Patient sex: M
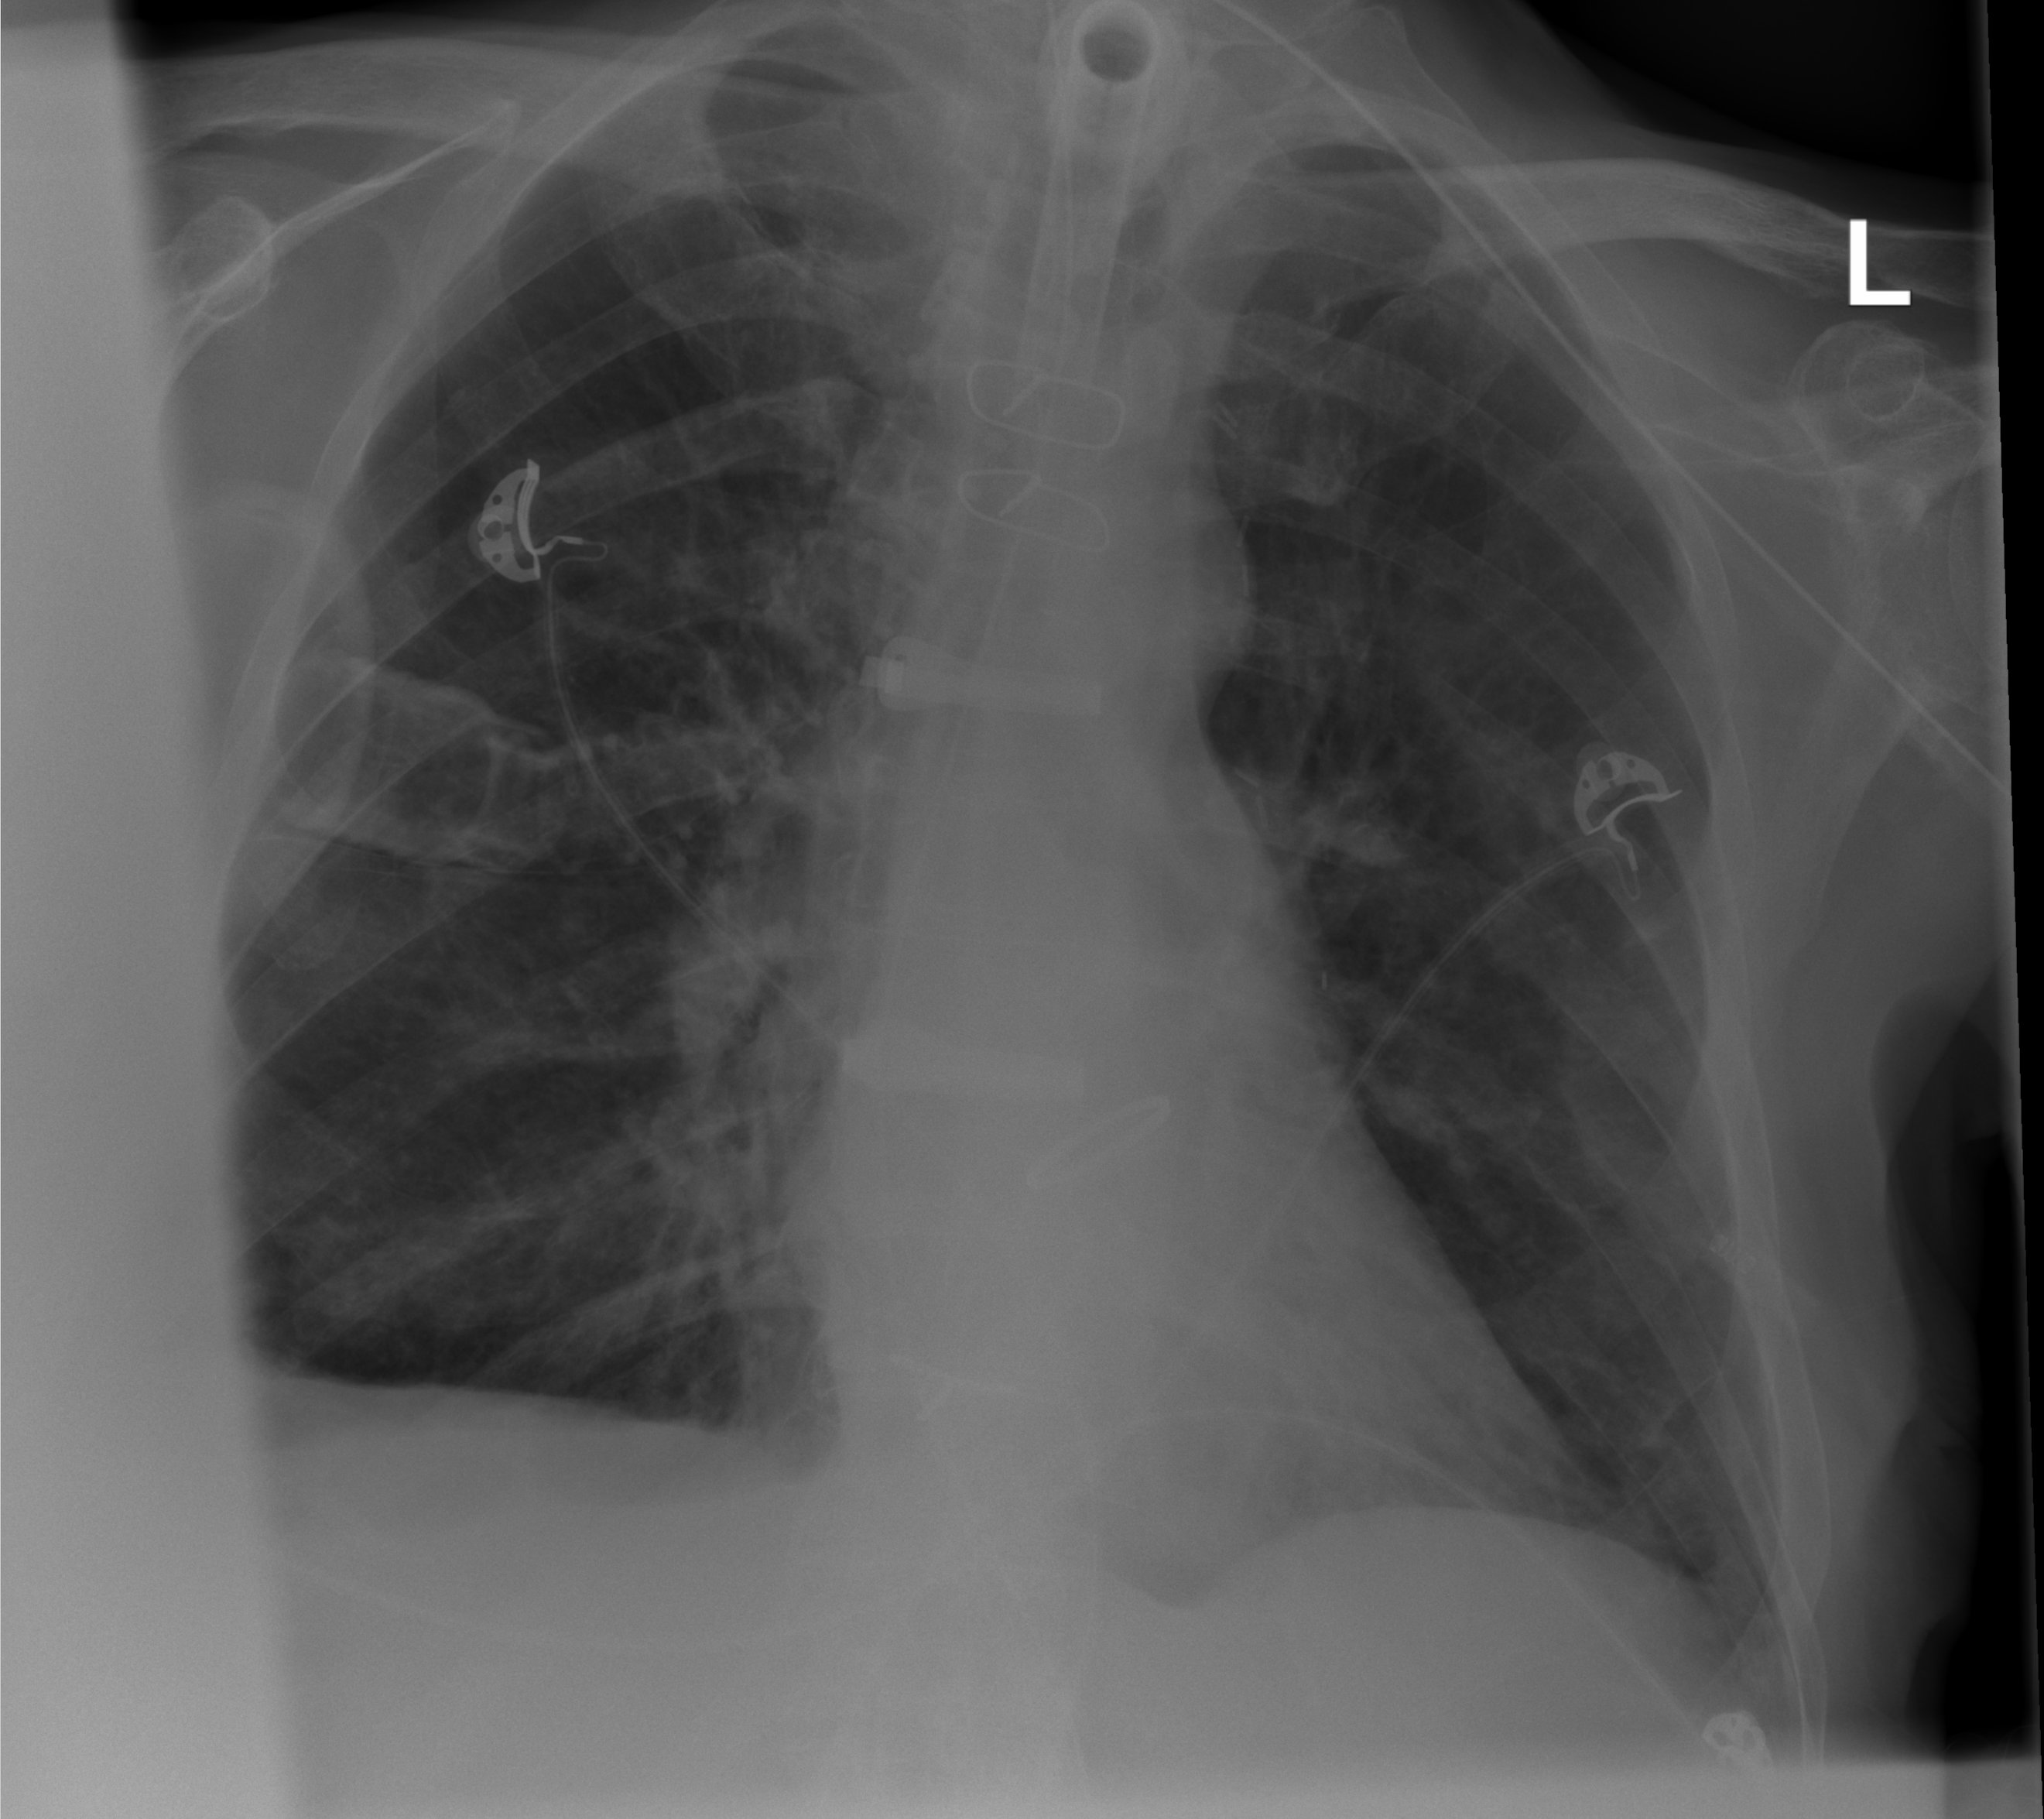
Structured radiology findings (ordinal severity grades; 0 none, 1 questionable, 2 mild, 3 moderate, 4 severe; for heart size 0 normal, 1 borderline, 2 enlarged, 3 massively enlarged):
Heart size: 0
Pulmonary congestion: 0
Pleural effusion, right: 0
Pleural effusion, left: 0
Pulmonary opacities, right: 0
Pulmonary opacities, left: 0
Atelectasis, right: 2
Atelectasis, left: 0